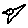
Label: bird